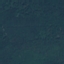
Land use / land cover: Forest